Question: In my application for osx i have a NSCombobox which shows a list of items.
My problem is that all of those items are always aligned to the left and I need that the last item stay center aligned. I know that in the interface builder user can set the alignment but, what about align only certain items? How can i achieve this correctly?

Sorry for my poor english. Thanks in advance.
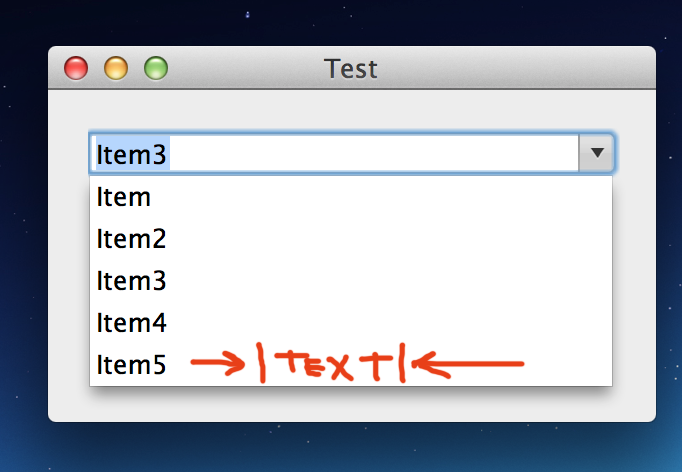
Answer: Finally I solved like this:
'''
- (id)comboBox:(NSComboBox *)aComboBox objectValueForItemAtIndex:(NSInteger)index
{
//RETURN THIS AT CONCRETE INDEX
NSMutableAttributedString *text;
text = [[NSMutableAttributedString alloc]initWithString:@myText;
NSFont *font = [NSFont fontWithName:@"MyFont" size:16];
[text addAttribute:NSFontAttributeName value:font range:NSMakeRange(0, text.length)];
[text addAttribute:NSForegroundColorAttributeName value:[NSColor blackColor] range:NSMakeRange(0, text.length)];
//add alignment
NSMutableParagraphStyle *paragraphStyle = [[NSMutableParagraphStyle alloc] init];
[paragraphStyle setAlignment:NSCenterTextAlignment];
[text addAttribute:NSParagraphStyleAttributeName value:paragraphStyle range:NSMakeRange(0, text.length)];
return text;
}
'''